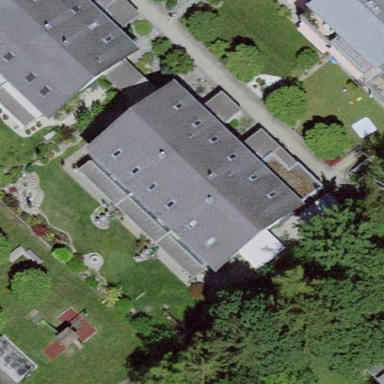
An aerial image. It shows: Terrace building.